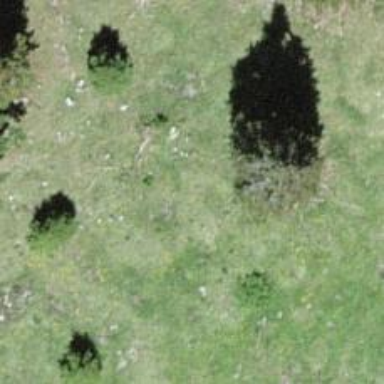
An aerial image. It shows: Needle-leaved tree in its natural environment.